Current action and preconditions to check: trajectory_clear

Your task: For each precondition in the list above, predict whether it will hold at this action.

Consider the current scene as observed from the mobile robot's camera, and analyze the predicted future states of all dynamic agents (e.g., people, animals, vehicles, or any moving entities) within the NEXT SECOND.

IMPORTANT: Only answer "very likely" if you are absolutely certain—based on strong, clear evidence—that a dynamic agent will violate the precondition in the predicted future state. Do NOT answer "very likely" for unlikely, ambiguous, or low-probability risks.

Ask yourself for each precondition: Is there a high probability, with clear and convincing evidence, that the predicted future states of any dynamic agent will interfere with the predicted future state of the currently executing action within the NEXT SECOND, causing that precondition to fail?

Assess the risk level based on these predictions. Use "likely" or "very likely" if motions create a clear risk of interference.

Use "neutral" or "improbable" if agents are nearby but their predicted paths are clearly diverging or non-conflicting.

Failure Risk Categories: "very improbable", "improbable", "neutral", "likely", "very likely"

Answer Format: Output ONLY the probability_of_failure value from these categories: "very improbable", "improbable", "neutral", "likely", "very likely"

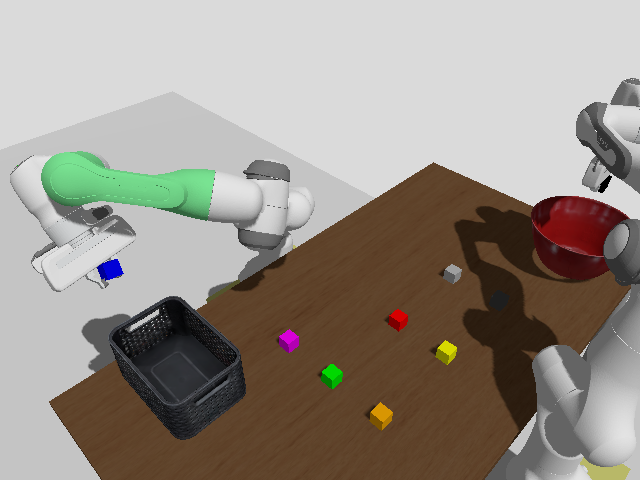

Answer: very improbable